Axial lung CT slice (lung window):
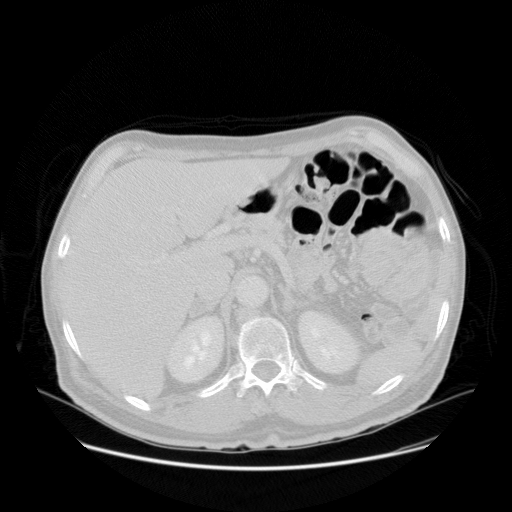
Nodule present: no